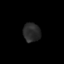
Tissue: skin
Cell type: Epithelial cells
Senescence score: 0.2829
Nuclear area (px): 321
Mean DAPI intensity: 40.296